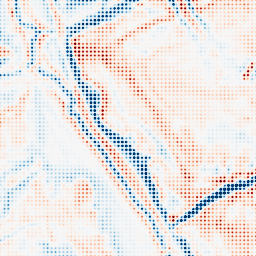
Category: multiscale
Decomposition family: dog_multiscale
Decomposition parameters: sigma_ratio: 1.4
n_scales: 3
base_sigma: 2
Upsampling method: sinc_hamming
Upsampling parameters: scale: 8
kernel_size: 4
Upsampling scale: 8